Interaction volume radius: 10 \u00c5
Interaction volume height: 20 \u00c5
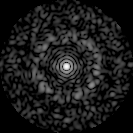
Disorder parameter: 0.8418